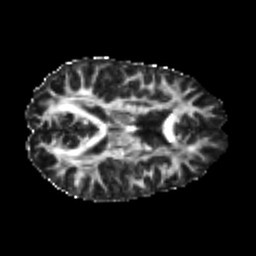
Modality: FA
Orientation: axial
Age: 22
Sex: male
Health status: healthy
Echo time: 0.074 s